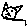
Label: cat